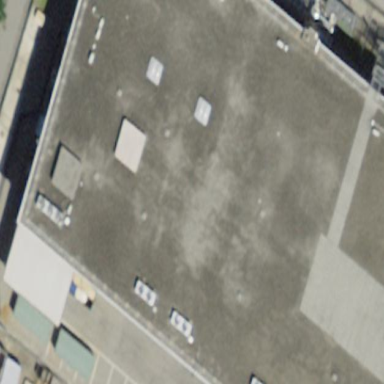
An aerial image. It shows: Industrial building.